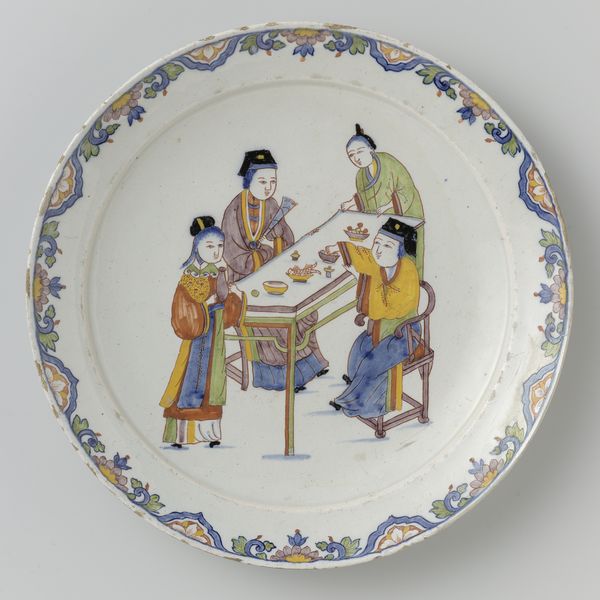
Titel: Bord van faience
Standort: Amsterdam
Institution: Rijksmuseum
Schlagwörter: blue, celebration, chair, hat, men, ornate, people, red, robes, white, women, black, chairs, dress, green, robe, table, tea, woman, yellow, decorative, flowers, japanese, pot, food, life, man, orange, child, purple, mother, hats, children, scene, feast, leaves, family, design, art, colors, pots, pants, chinese, stripes, asian, eating, kids, japan, china, dish, plate, father, round, shirt, oriental, border, ceremony, geisha, bowl, daughter, meal, makeup, fan, banquet, dinner, bread, supper, e, asia, domestic, scrolls, scrols, bowls, designs, ood, borde, rdesign, porclain, porclaein, porclein, suppoer, purpse